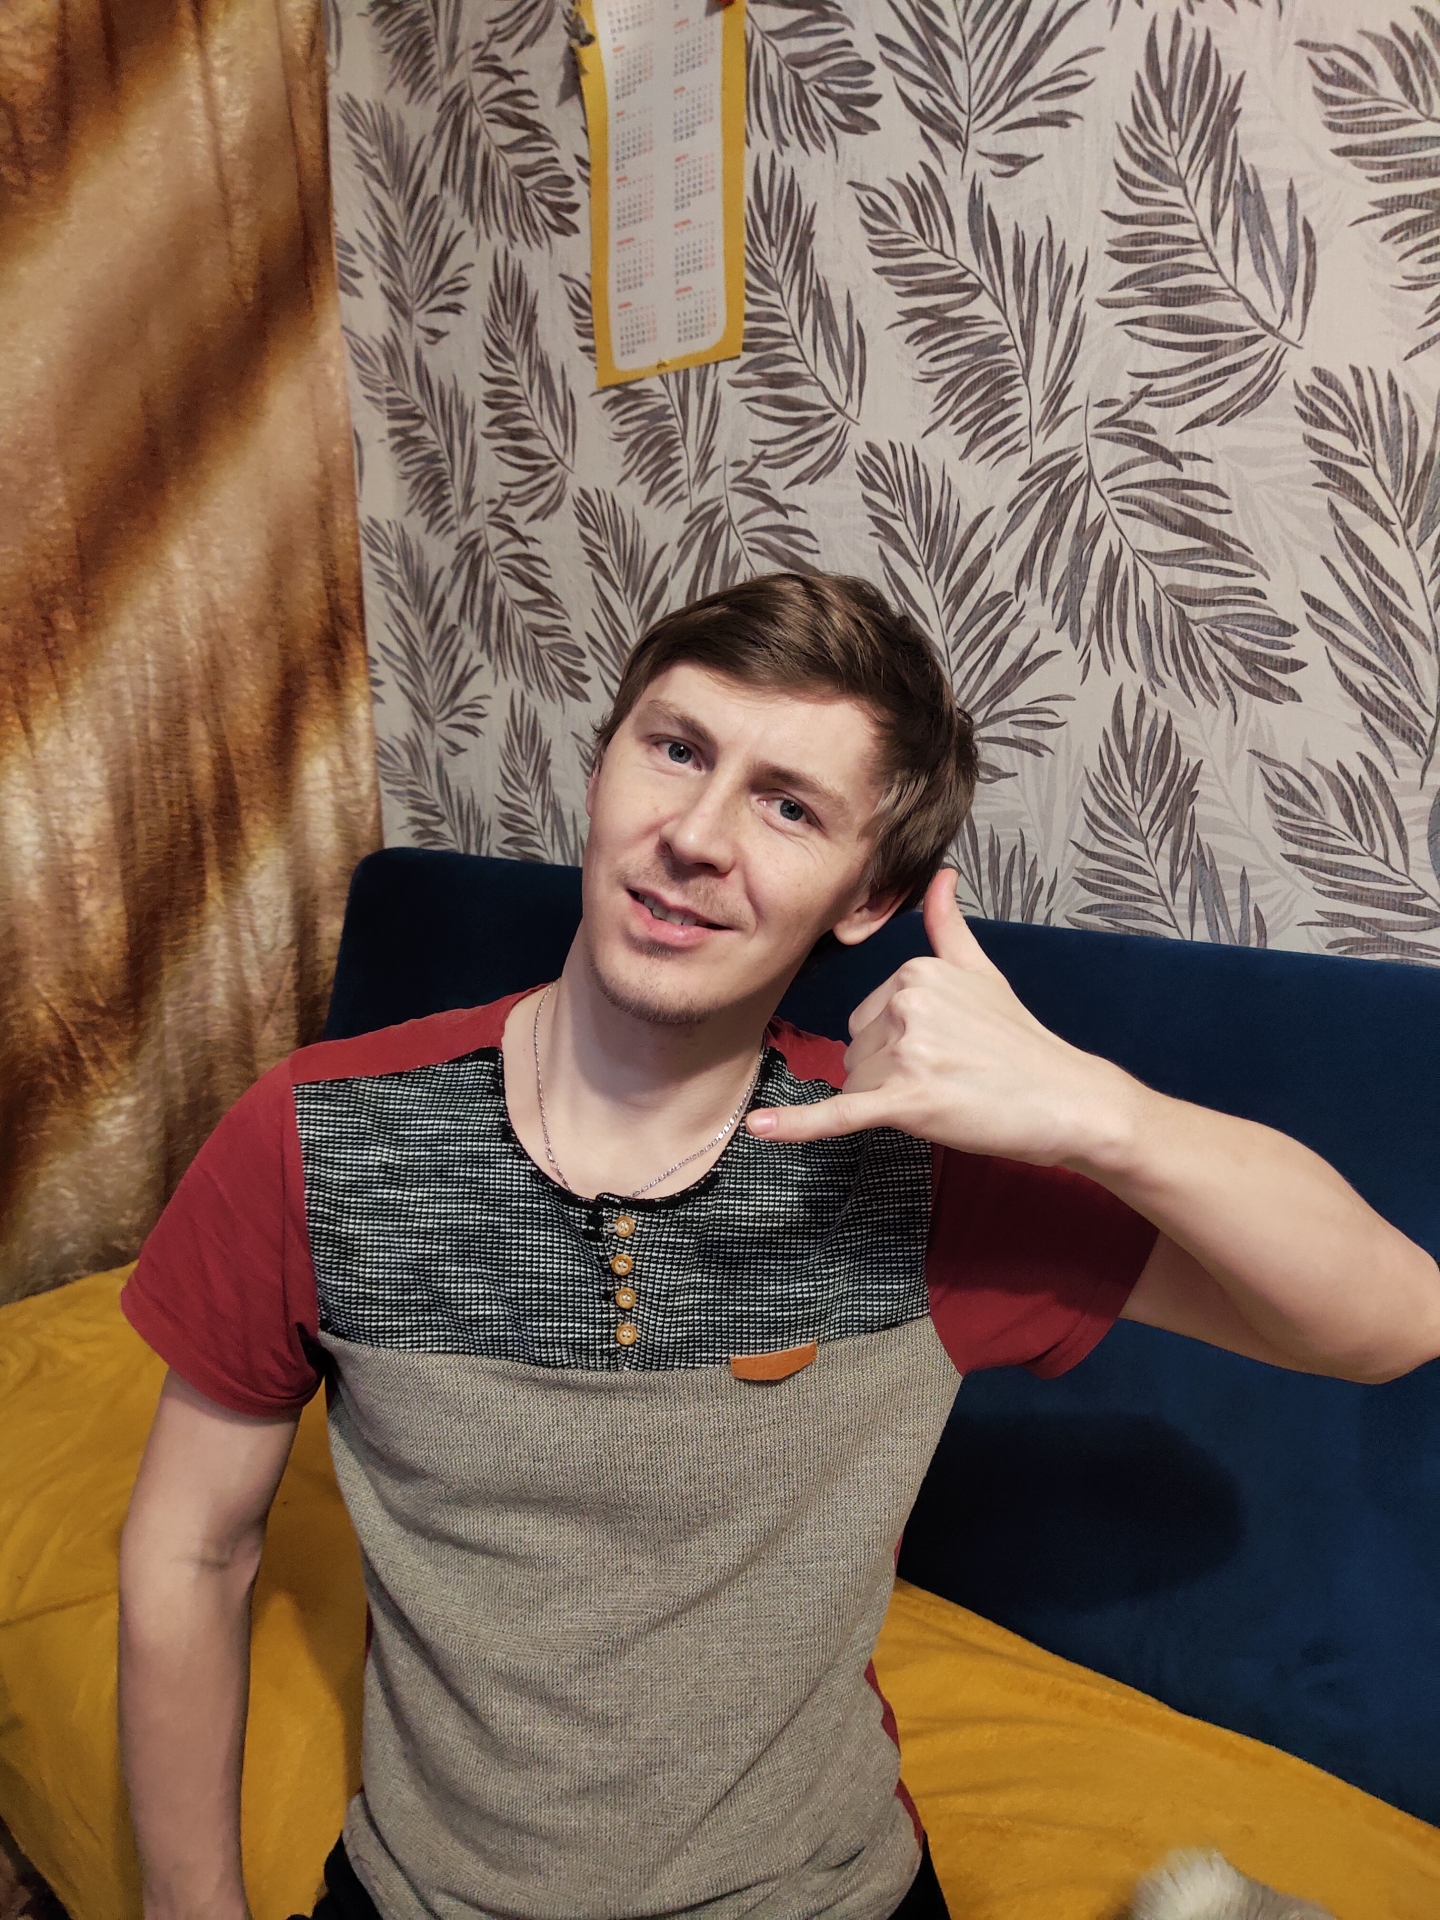
Label: clear